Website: walmart
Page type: store-pickup
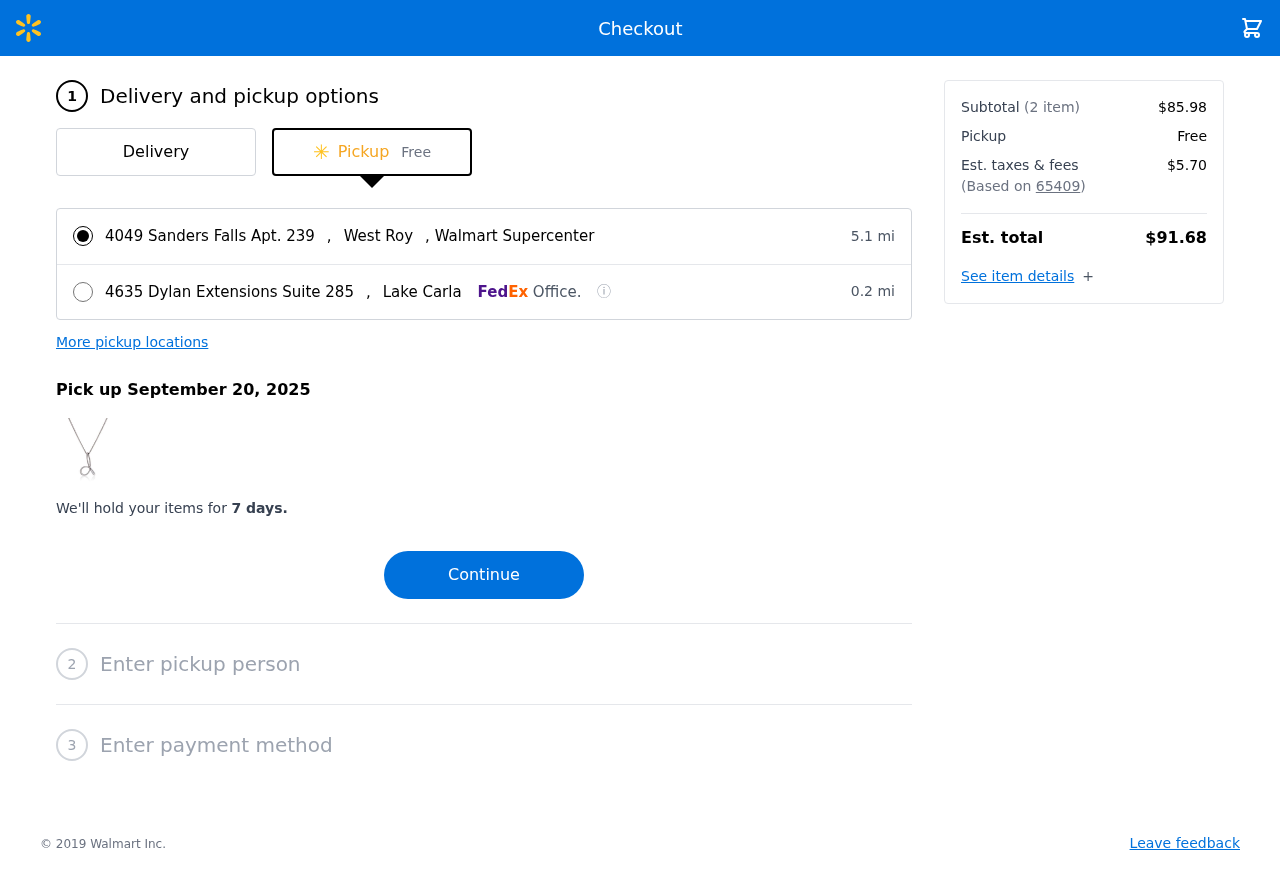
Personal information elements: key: PII_LOCATION1_CITY
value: West Roy
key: PII_LOCATION1_STREET
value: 4049 Sanders Falls Apt. 239
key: PII_LOCATION2_CITY
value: Lake Carla
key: PII_LOCATION2_STREET
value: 4635 Dylan Extensions Suite 285
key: PII_POSTCODE
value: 65409
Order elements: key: ORDER_DELIVERY_DATE
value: Pick up September 20, 2025
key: ORDER_NUM_ITEMS
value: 2
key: ORDER_SUBTOTAL
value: $85.98
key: ORDER_TAX
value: $5.70
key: ORDER_TOTAL
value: $91.68